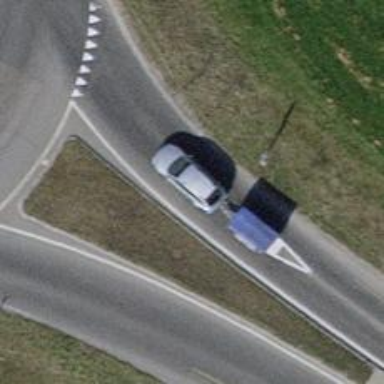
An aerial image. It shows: Primary highway with designated cycle lane.